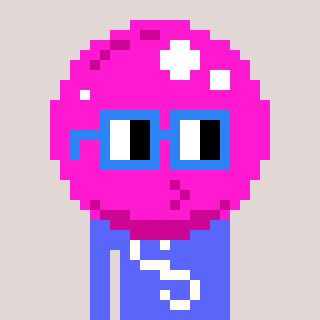
a pixel art character with square blue glasses, a bubblegum-shaped head and a purple-colored body on a warm background